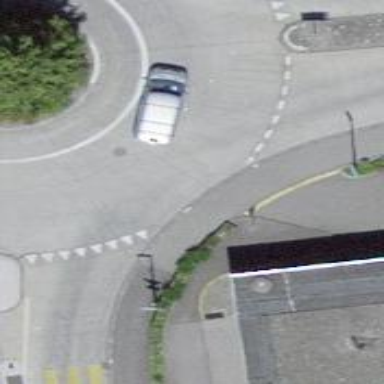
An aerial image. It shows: Secondary road with concrete surface leading to roundabout.